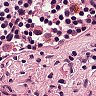
Metastatic tissue present: no